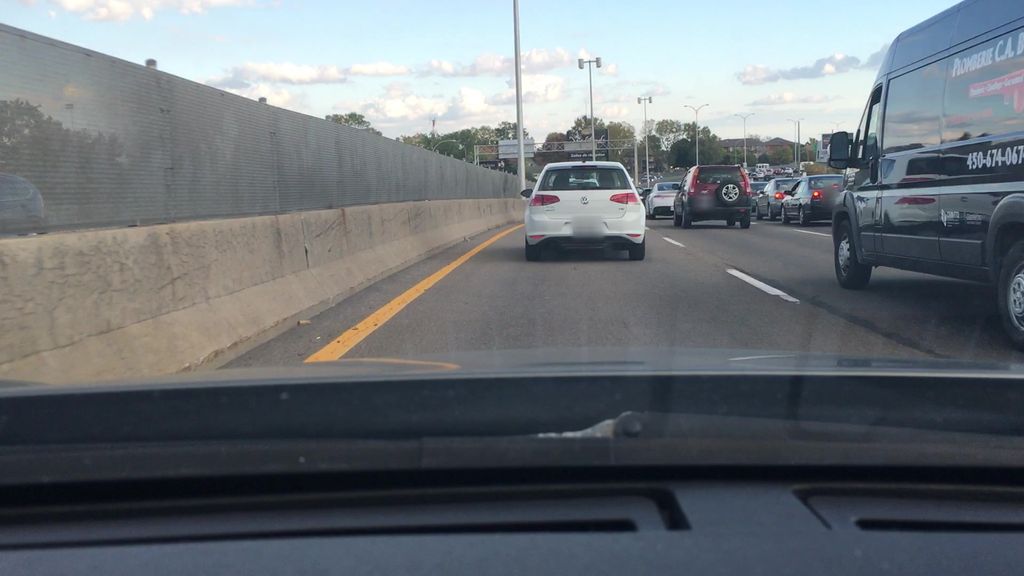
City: montreal